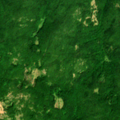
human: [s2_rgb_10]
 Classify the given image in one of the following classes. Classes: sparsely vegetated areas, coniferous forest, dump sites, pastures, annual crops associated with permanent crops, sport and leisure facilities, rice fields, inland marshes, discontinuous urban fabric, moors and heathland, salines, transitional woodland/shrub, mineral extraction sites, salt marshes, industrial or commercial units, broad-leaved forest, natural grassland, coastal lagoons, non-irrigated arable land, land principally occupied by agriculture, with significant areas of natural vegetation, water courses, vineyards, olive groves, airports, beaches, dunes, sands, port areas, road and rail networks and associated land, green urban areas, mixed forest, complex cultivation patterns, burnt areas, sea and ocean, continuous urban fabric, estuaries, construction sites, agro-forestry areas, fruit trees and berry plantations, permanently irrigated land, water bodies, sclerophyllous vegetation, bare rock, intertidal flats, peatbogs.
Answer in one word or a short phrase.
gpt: broad-leaved forest, transitional woodland/shrub